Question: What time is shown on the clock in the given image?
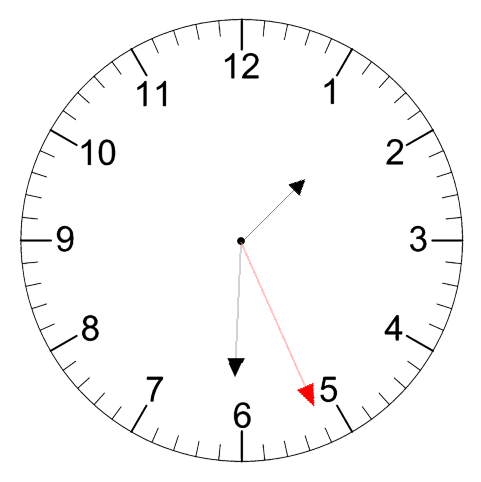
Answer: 01:30:26